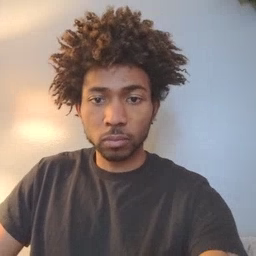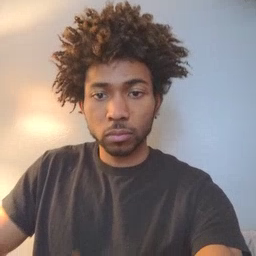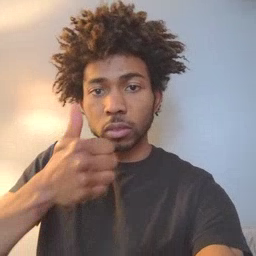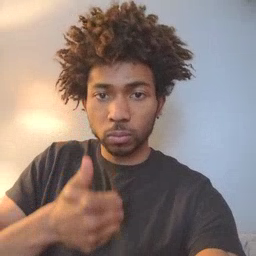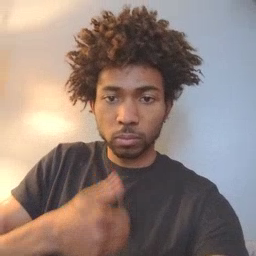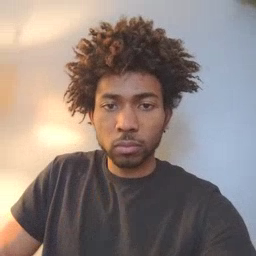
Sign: every